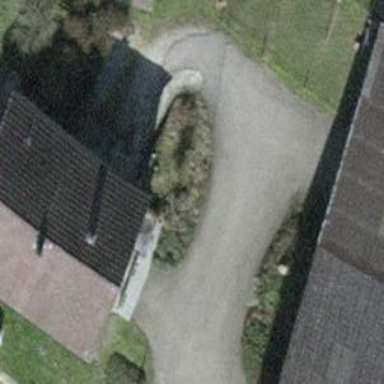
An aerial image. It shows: Farm building with gabled roof.